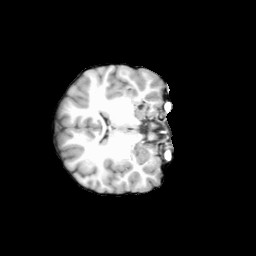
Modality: T1w
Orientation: axial
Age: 14
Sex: male